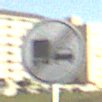
Verkehrszeichen: EndeUeberholverbotKraftfahrzeuge
Umgebung: Outdoor, Suburban
Tageszeit: MorningAfternoon
Wetter: PartlyCloudy
Licht: Natural
Jahreszeit: NotSpecified
Kontrast: HighContrast